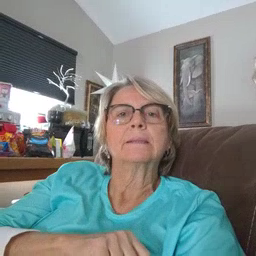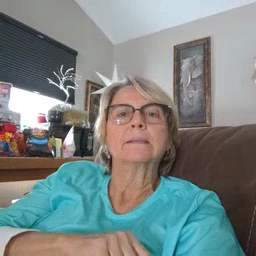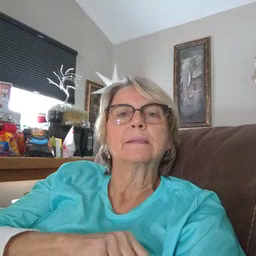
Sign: jeans